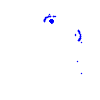
Particle: pion